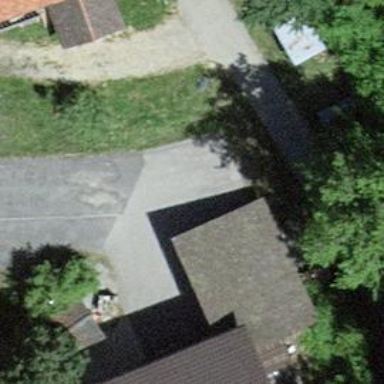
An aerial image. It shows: View of roof of building.